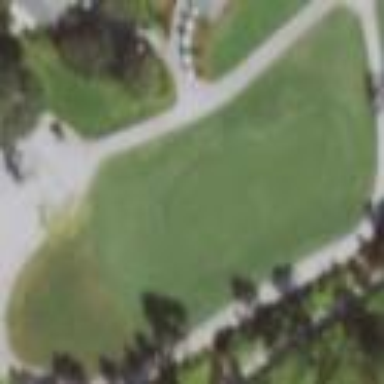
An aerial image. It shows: Rough grassy area used for golf.